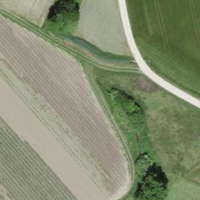
EUNIS habitat code: 52
Species observed at this site:
Filipendula ulmaria